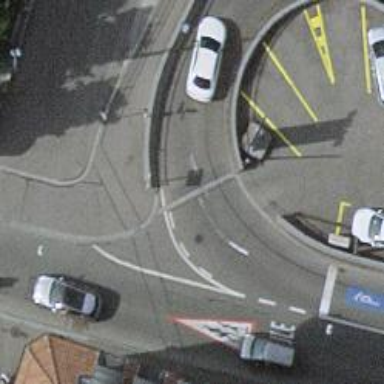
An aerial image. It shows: Surveillance system is in place.